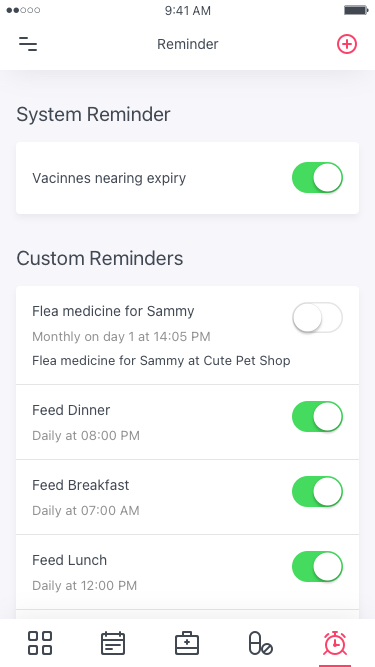
Text in this UI design:
Vacinnes nearing expiry
System Reminder
Flea medicine for Sammy
Monthly on day 1 at 14:05 PM
Flea medicine for Sammy at Cute Pet Shop
Feed Dinner
Daily at 08:00 PM
Feed Breakfast
Daily at 07:00 AM
Feed Lunch
Daily at 12:00 PM
Custom Reminders